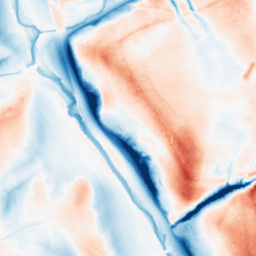
Category: classical
Decomposition family: gaussian_anisotropic
Decomposition parameters: sigma_x: 20
sigma_y: 5
Upsampling method: regularized
Upsampling parameters: scale: 2
lambda_reg: 0.01
Upsampling scale: 2